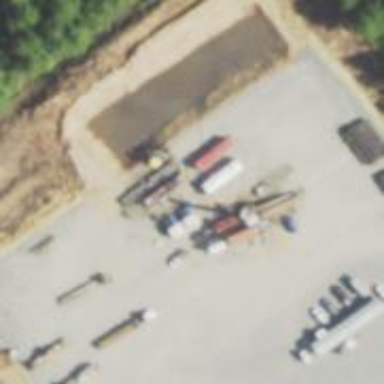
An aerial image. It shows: Petroleum well.